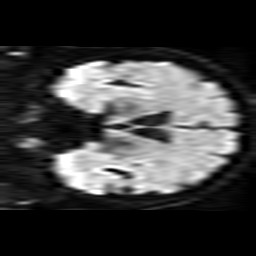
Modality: TRACE
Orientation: coronal
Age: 68
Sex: male
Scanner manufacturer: philips
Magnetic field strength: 1.5 T
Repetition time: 5.009 s
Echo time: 0.07764 s